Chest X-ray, AP view. Patient: 50 years old, sex M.
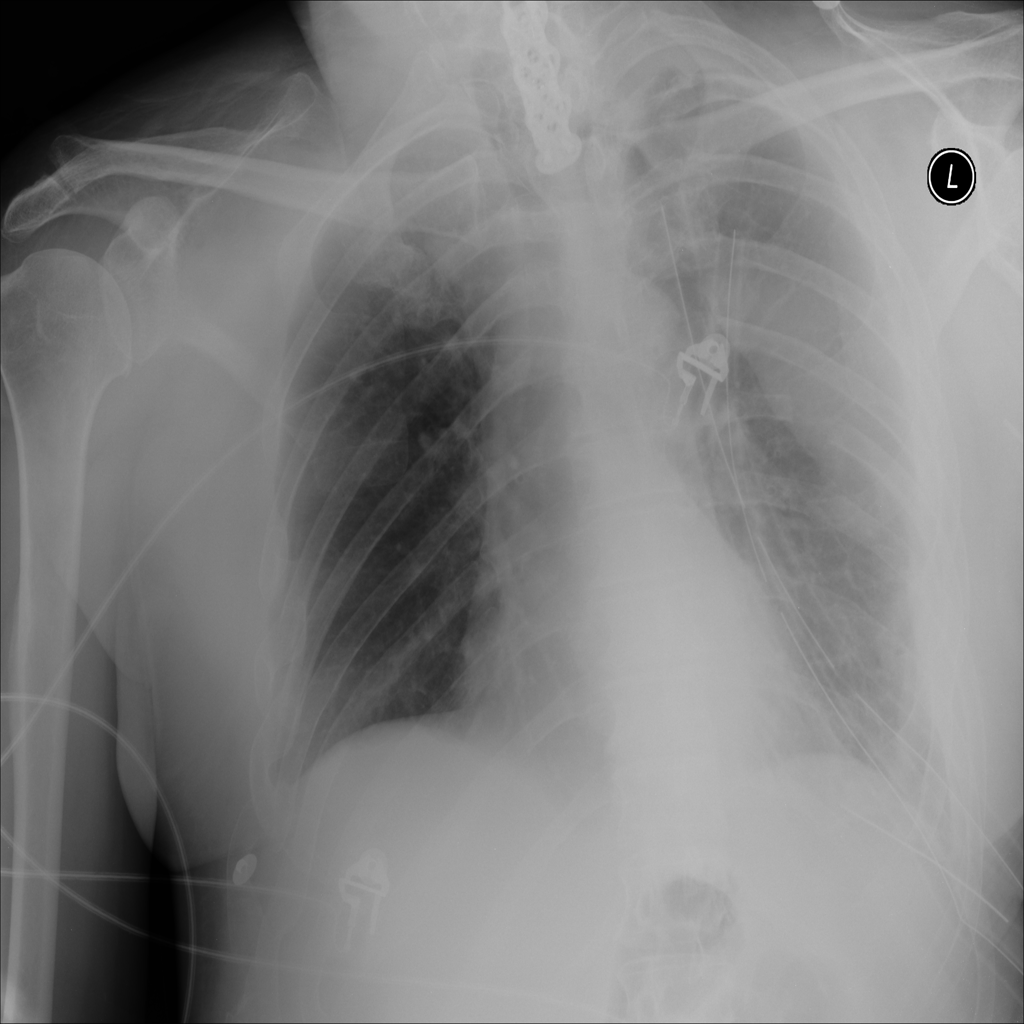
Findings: No Finding